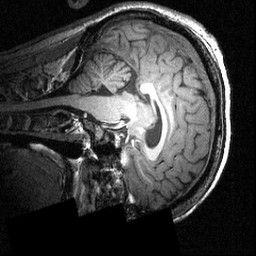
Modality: T1w
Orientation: sagittal
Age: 24
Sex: male
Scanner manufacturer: siemens
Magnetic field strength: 3.951 T
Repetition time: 1.5 s
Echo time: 0.00335 s